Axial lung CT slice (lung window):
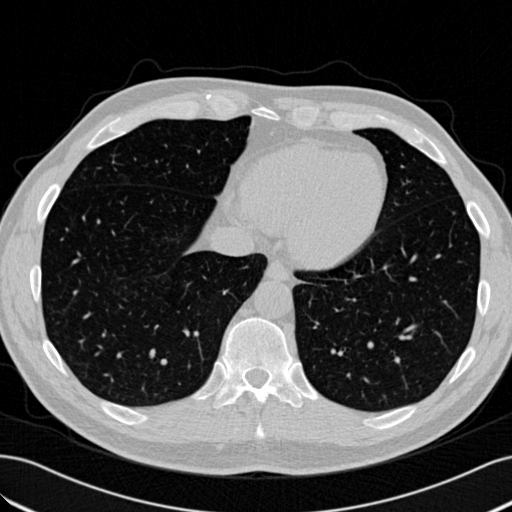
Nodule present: no